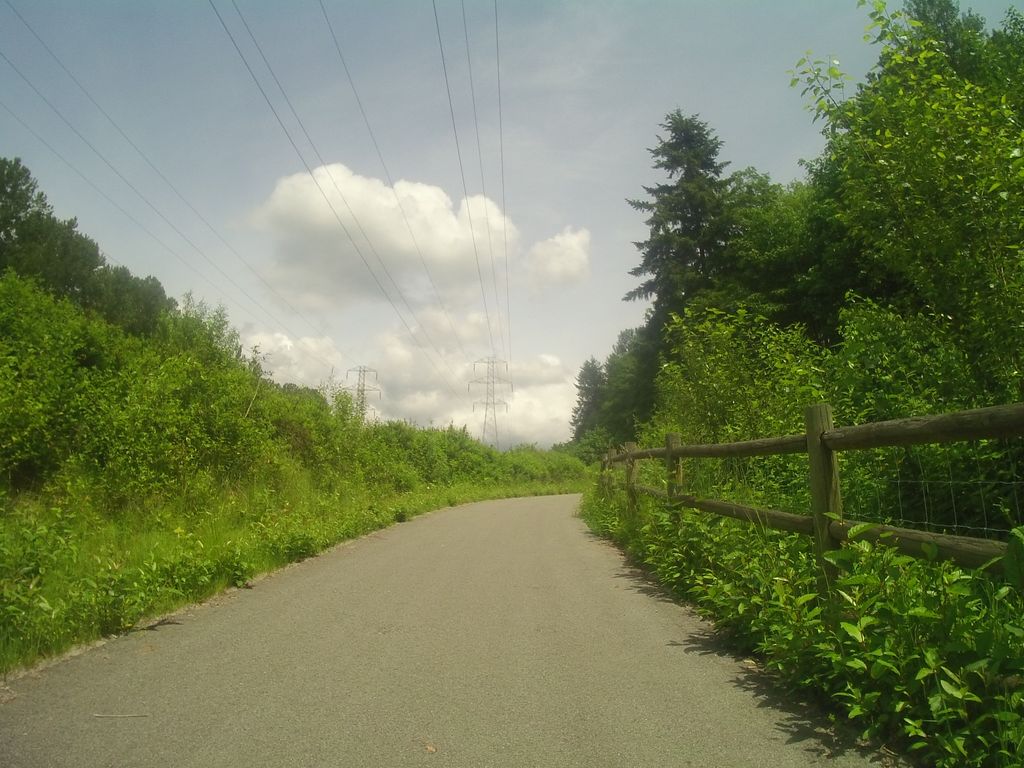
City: vancouver